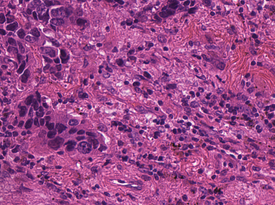
Tumor epithelial tissue: yes
Tumor-associated stroma tissue: yes
Normal tissue: no